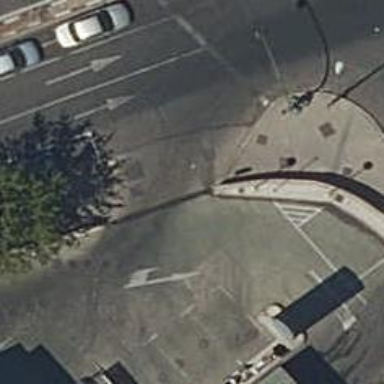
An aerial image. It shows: Marked road crossing with visible markings.